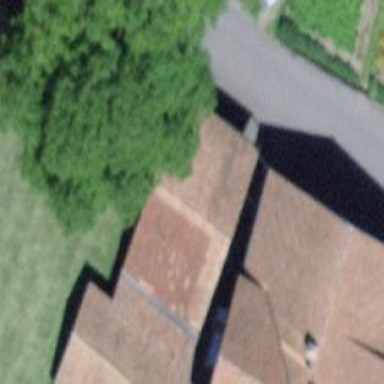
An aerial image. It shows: Barn.